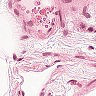
Metastatic tissue present: no